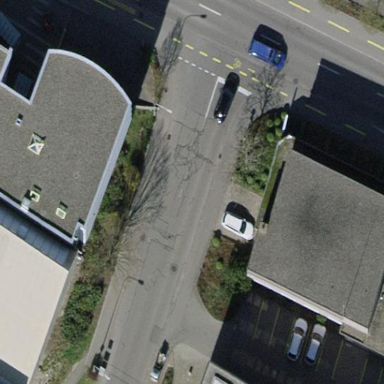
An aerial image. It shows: Commercial building.